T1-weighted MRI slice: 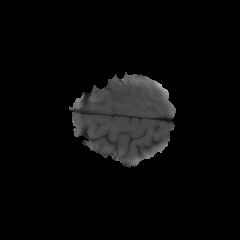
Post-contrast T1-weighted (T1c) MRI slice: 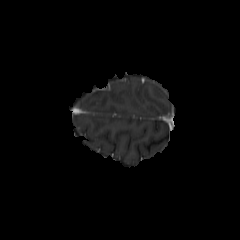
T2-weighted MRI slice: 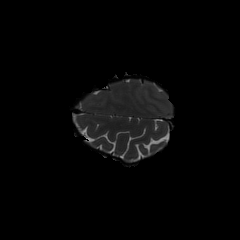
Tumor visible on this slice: no